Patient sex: M
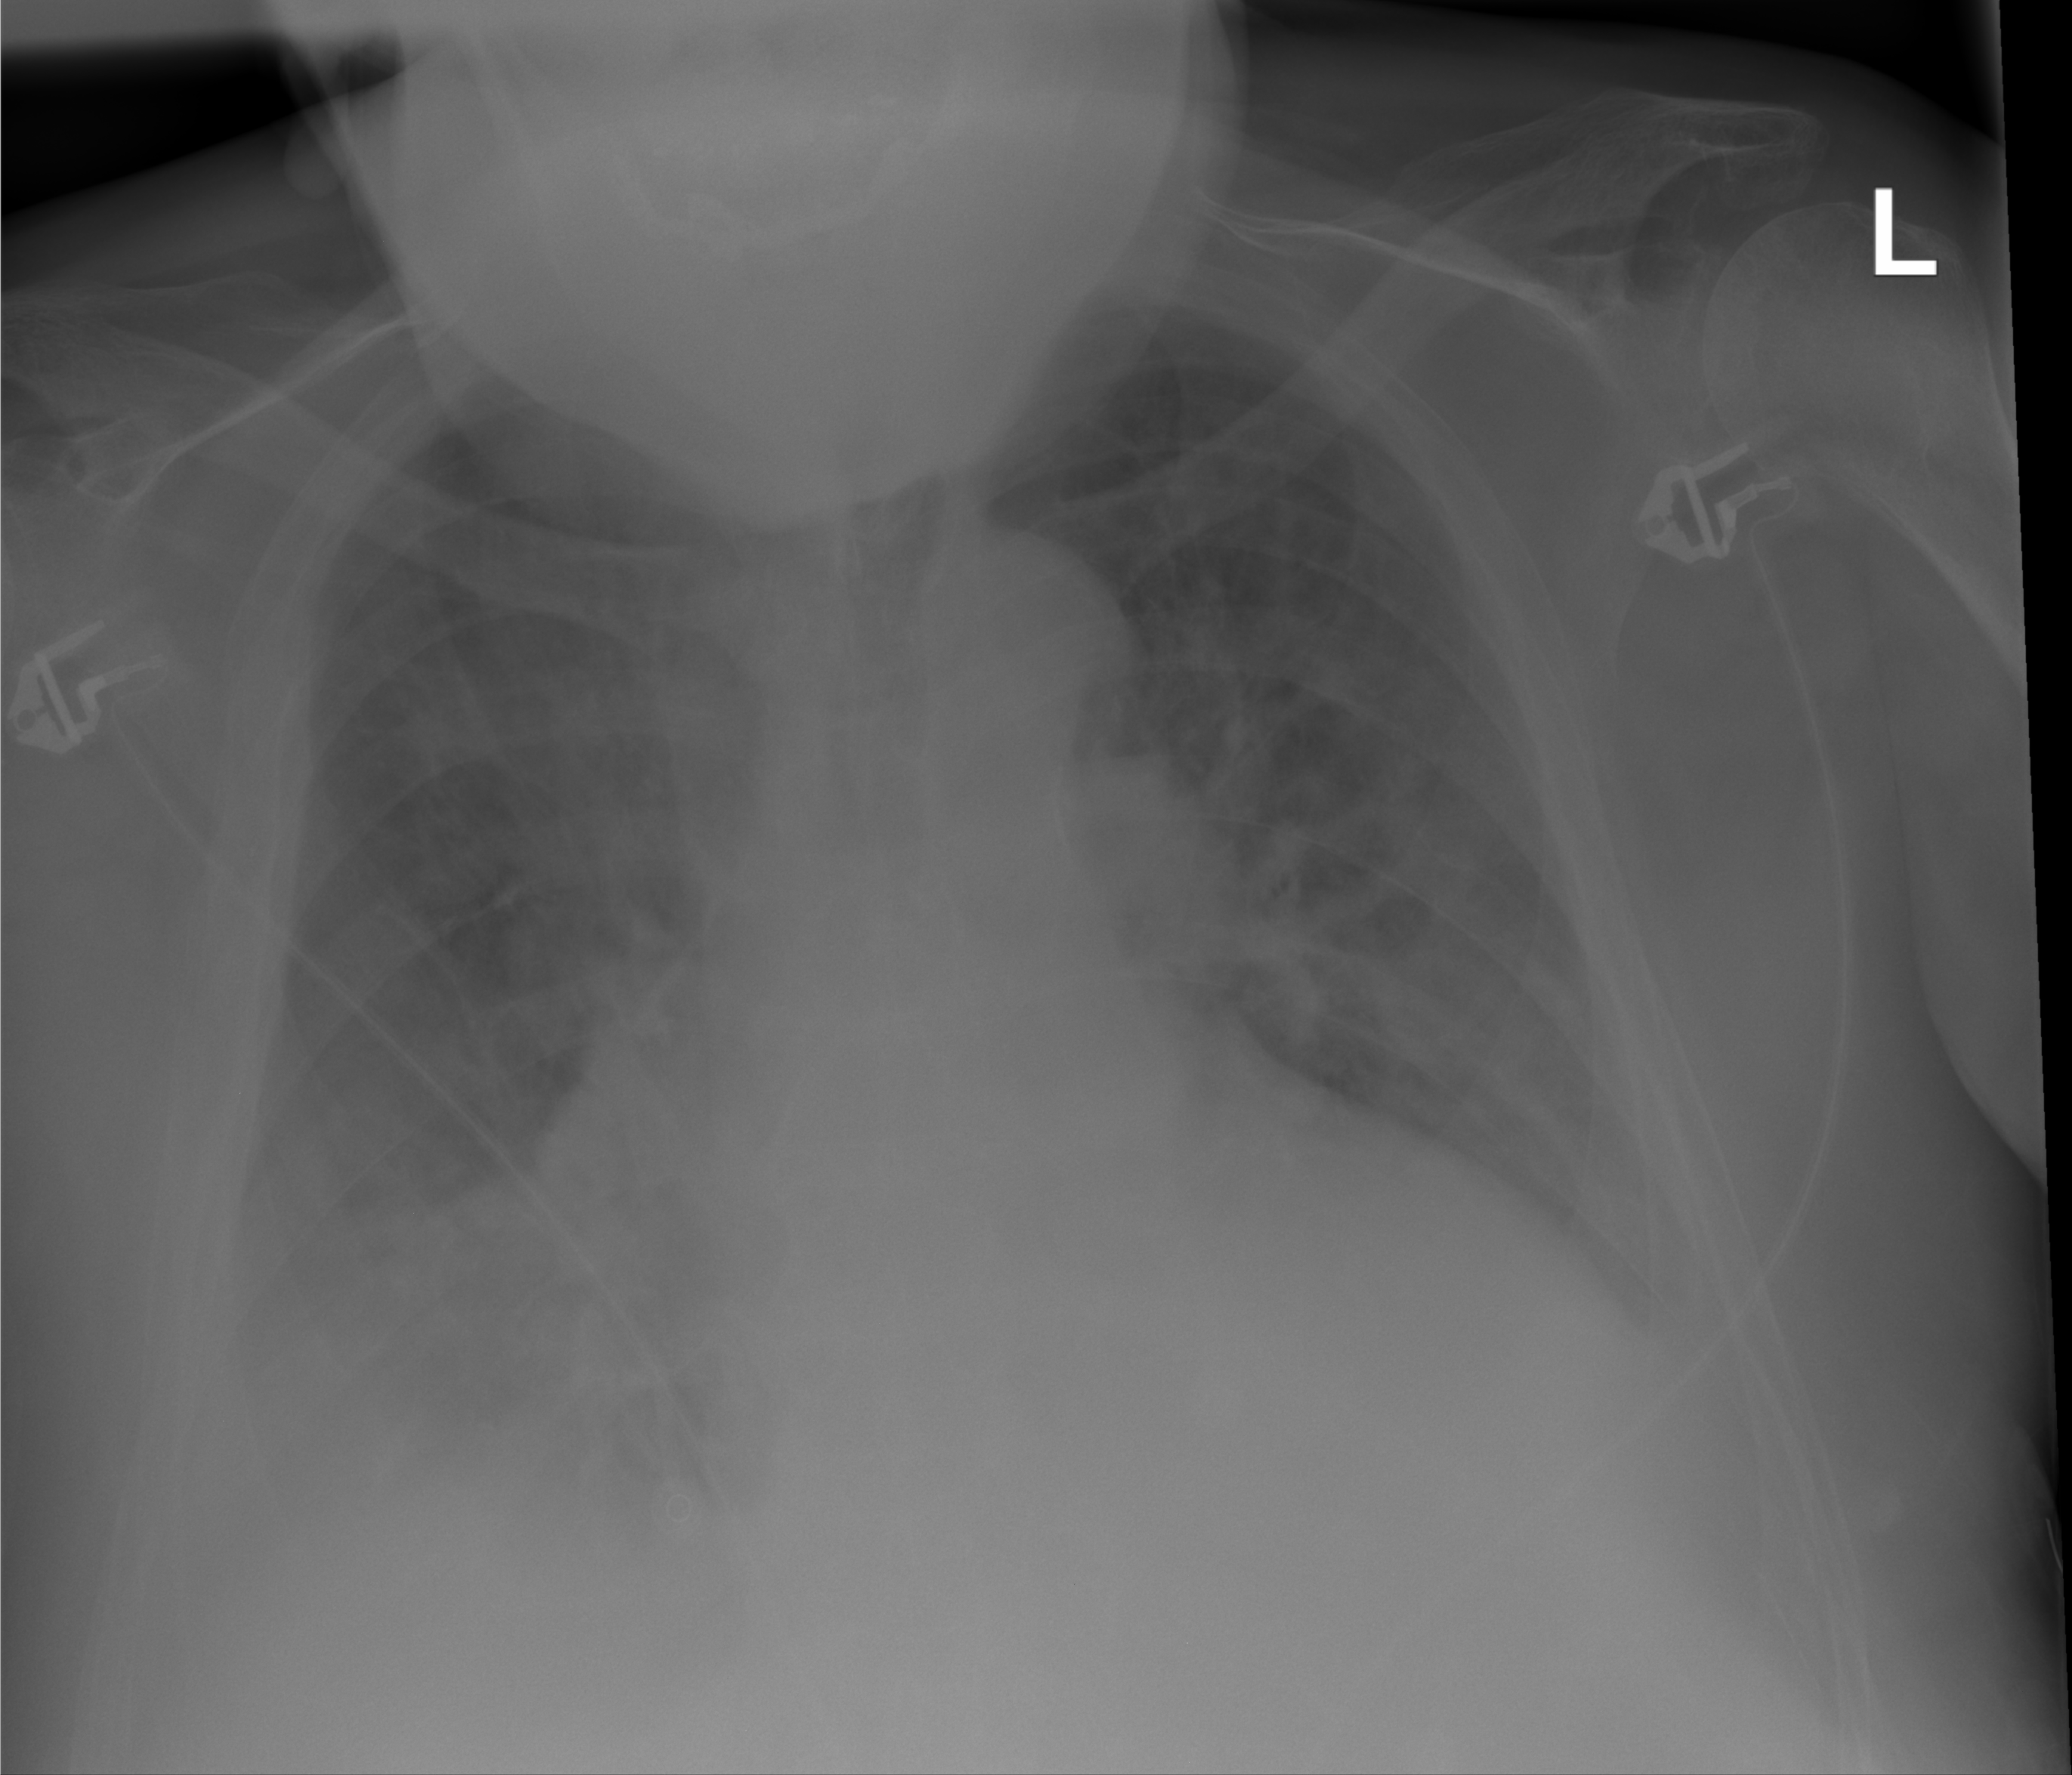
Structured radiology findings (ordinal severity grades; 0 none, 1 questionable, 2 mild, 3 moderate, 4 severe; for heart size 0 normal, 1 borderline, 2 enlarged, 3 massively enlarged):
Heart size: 2
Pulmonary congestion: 4
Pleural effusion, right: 3
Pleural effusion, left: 3
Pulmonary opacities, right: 2
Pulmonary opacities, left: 2
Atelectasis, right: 2
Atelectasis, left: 2